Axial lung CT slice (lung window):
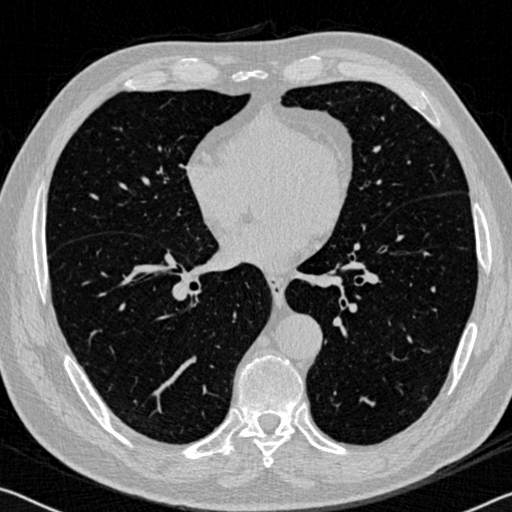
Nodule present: no